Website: bh-photo
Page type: account-selection
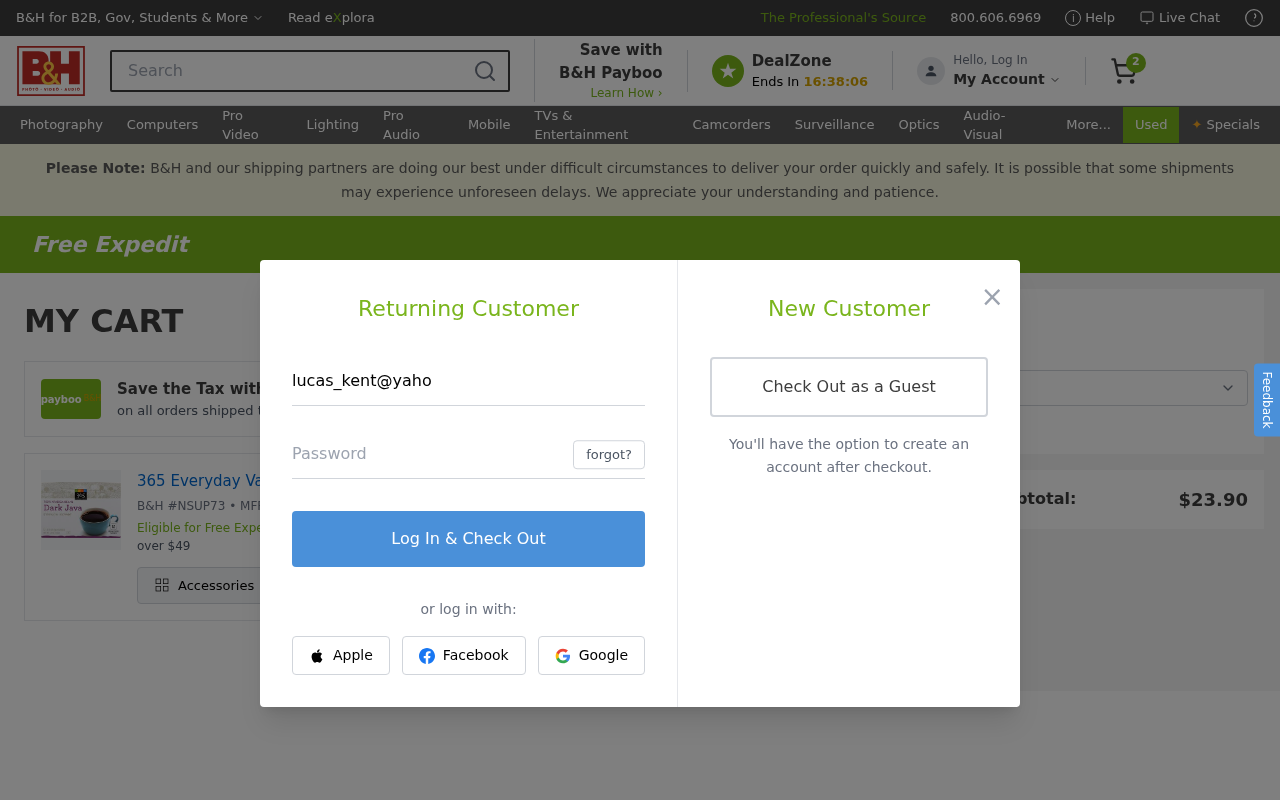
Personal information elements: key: PII_EMAIL
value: lucas_kent@yahoo.com
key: PII_POSTCODE
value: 17992
Product elements: key: PRODUCT1_NAME
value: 365 Everyday Value, Dark Java Coffee Capsules, 12 ct
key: PRODUCT1_QUANTITY
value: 2
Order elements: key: ORDER_NUM_ITEMS
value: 2
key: ORDER_SUBTOTAL
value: $23.90
Search elements: key: HEADER_SEARCH
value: Search
Other elements: key: BH_ITEM_NUMBER
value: NSUP73
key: MFR_NUMBER
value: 91174K